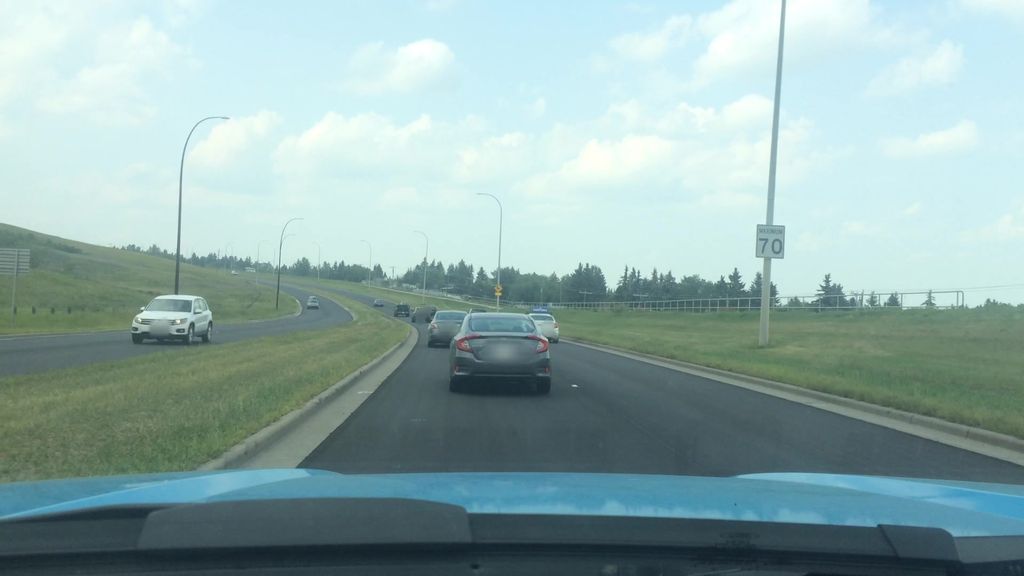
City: calgary